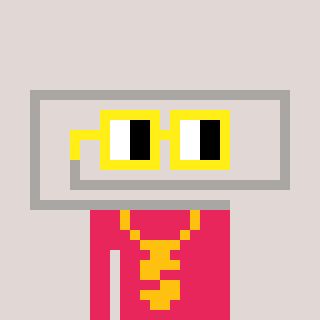
a pixel art character with square yellow glasses, a paperclip-shaped head and a redpinkish-colored body on a warm background